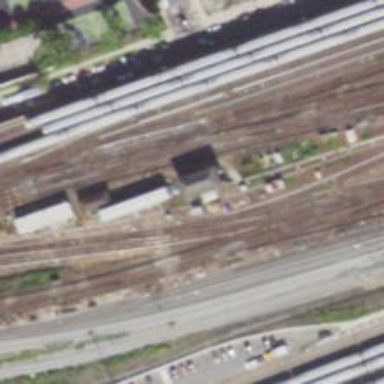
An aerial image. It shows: Electrified railway with rail tracks.